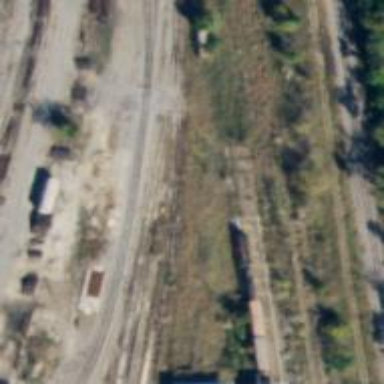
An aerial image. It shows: Disused railway spur service.